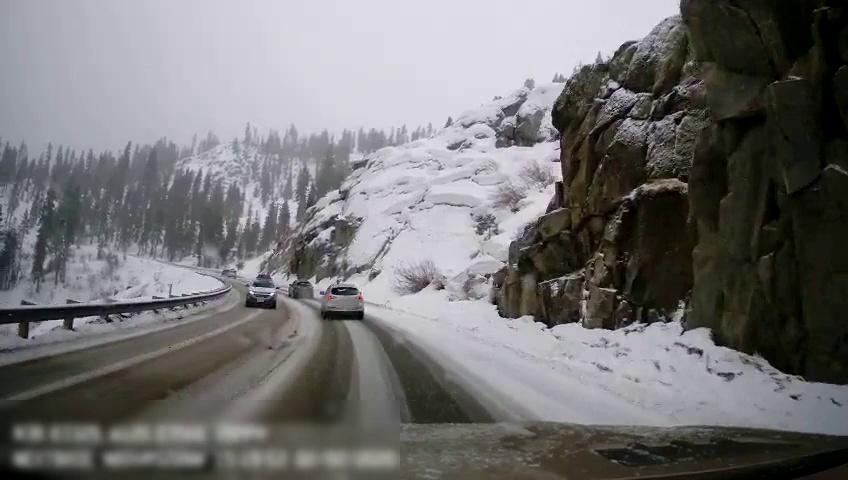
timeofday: Day
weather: Snowy
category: Drivable Space
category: Vehicles | SUV
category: Vehicles | Car
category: Vehicles | Car
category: Vehicles | Car
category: Vehicles | Car